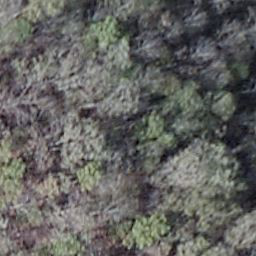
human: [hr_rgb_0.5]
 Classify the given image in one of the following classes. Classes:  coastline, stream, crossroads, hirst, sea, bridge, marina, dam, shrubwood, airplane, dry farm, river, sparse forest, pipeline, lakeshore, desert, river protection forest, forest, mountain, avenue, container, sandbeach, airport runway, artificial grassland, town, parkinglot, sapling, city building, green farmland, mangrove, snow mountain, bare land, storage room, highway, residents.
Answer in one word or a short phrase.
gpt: shrubwood